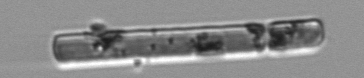
Label: Guinardia_delicatula